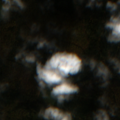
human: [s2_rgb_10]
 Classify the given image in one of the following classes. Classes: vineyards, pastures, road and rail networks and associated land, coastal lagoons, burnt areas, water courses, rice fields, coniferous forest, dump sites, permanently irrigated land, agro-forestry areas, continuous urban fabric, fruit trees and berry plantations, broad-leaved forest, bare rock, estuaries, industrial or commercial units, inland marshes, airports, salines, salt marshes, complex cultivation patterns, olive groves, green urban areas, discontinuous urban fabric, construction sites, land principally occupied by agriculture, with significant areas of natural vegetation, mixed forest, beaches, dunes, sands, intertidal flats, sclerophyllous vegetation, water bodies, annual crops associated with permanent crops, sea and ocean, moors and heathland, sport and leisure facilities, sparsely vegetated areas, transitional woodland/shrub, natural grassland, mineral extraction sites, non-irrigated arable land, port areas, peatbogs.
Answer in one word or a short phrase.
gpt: broad-leaved forest, coniferous forest